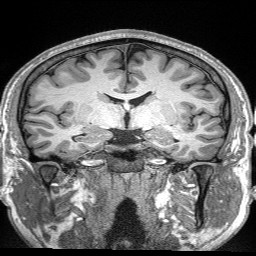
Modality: T1w
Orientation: sagittal